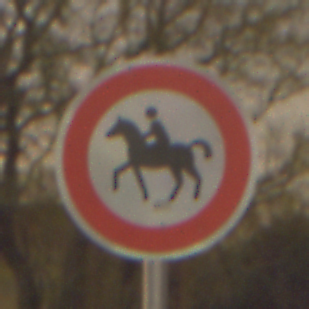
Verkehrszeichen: VerbotReiter
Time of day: Night
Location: Outdoor (Nature)
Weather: Clear
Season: NotSpecified
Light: Natural